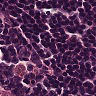
Metastatic tissue present: no